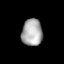
Tissue: lung
Cell type: Epithelial cells
Senescence score: 0.2329
Nuclear area (px): 545
Mean DAPI intensity: 170.424